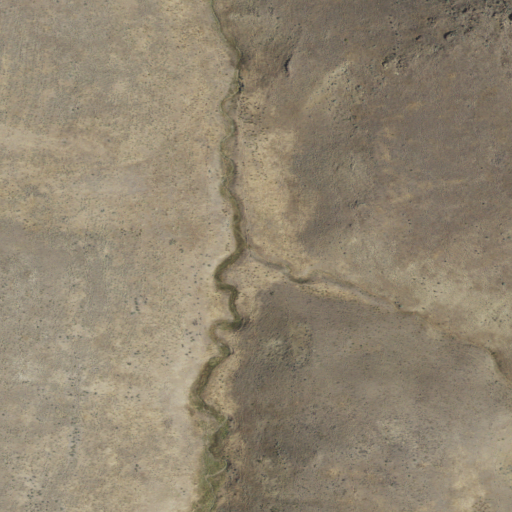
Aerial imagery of valley in Oregon named Bannock Gulch containing only grassland